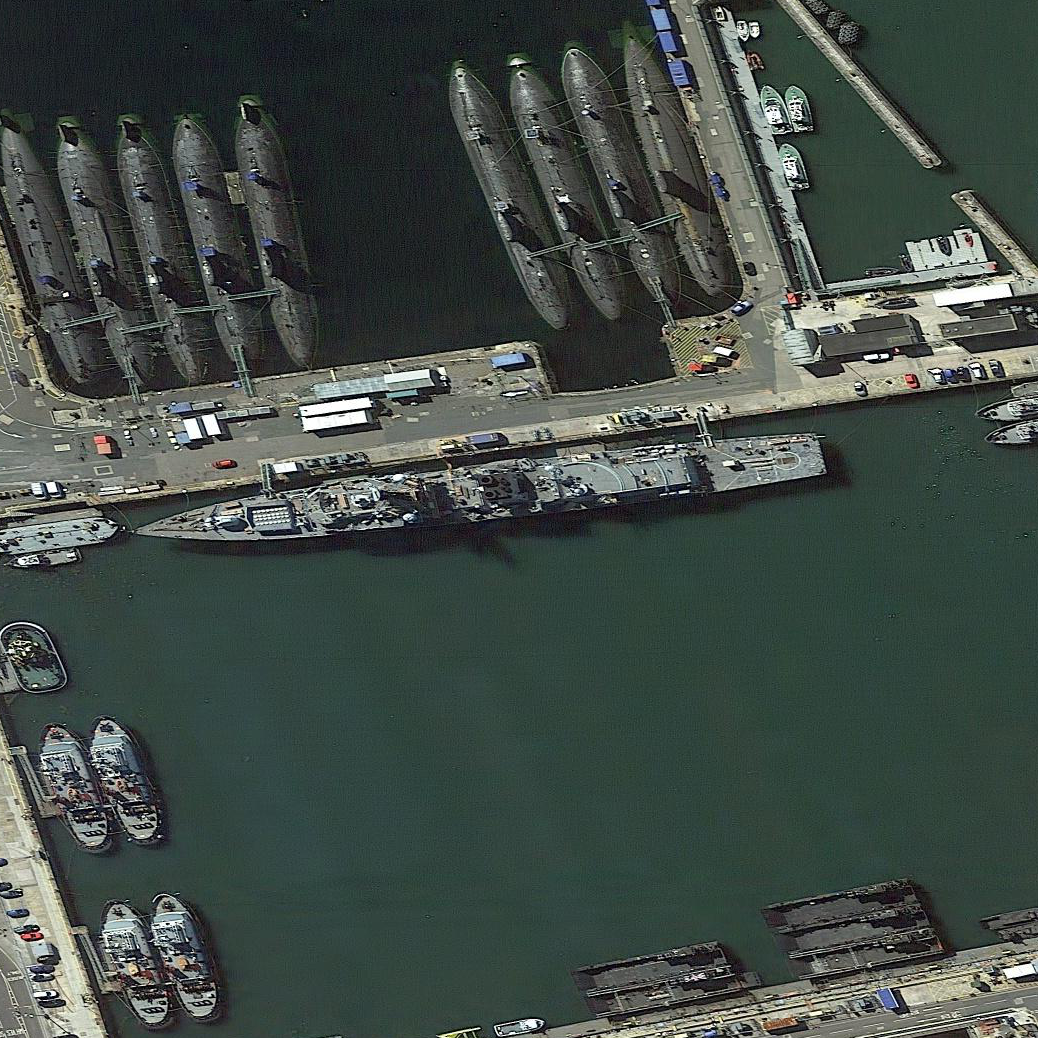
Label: cruiser